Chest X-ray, AP view. Patient: 59 years old, sex M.
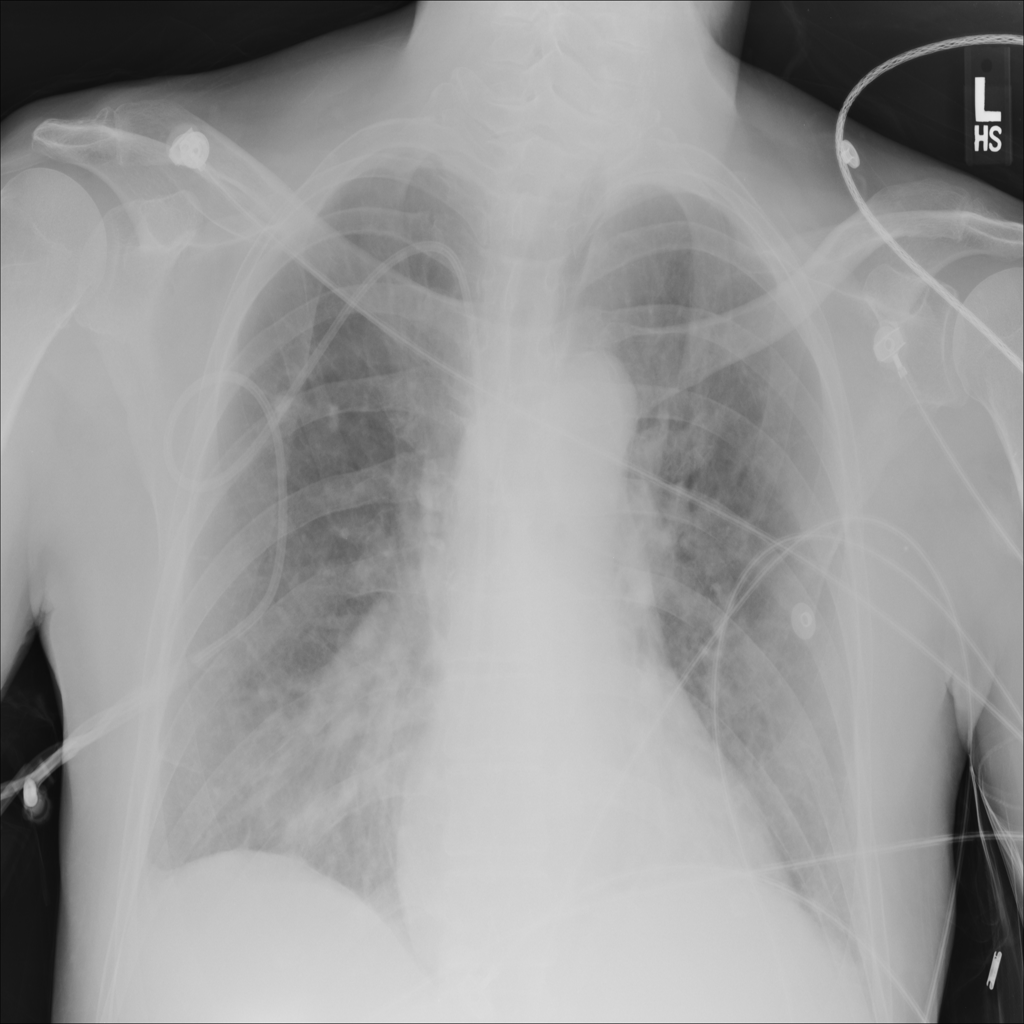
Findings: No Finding